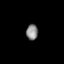
Tissue: prostate
Cell type: T cells
Senescence score: 0.8806
Nuclear area (px): 181
Mean DAPI intensity: 135.138